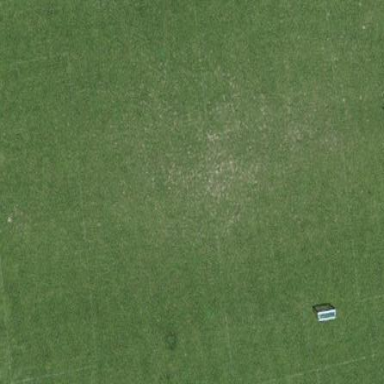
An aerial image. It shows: Grassy pitch used for leisure activities on land.